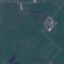
Land use / land cover class: Pasture